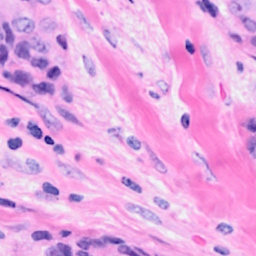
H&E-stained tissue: Breast